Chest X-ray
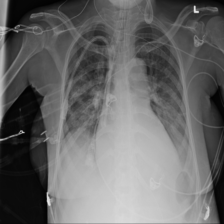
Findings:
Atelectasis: negative
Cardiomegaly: negative
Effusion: positive
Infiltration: negative
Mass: negative
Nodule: negative
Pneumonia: negative
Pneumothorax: negative
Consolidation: positive
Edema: negative
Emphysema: negative
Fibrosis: negative
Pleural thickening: negative
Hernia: negative